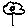
Label: flower